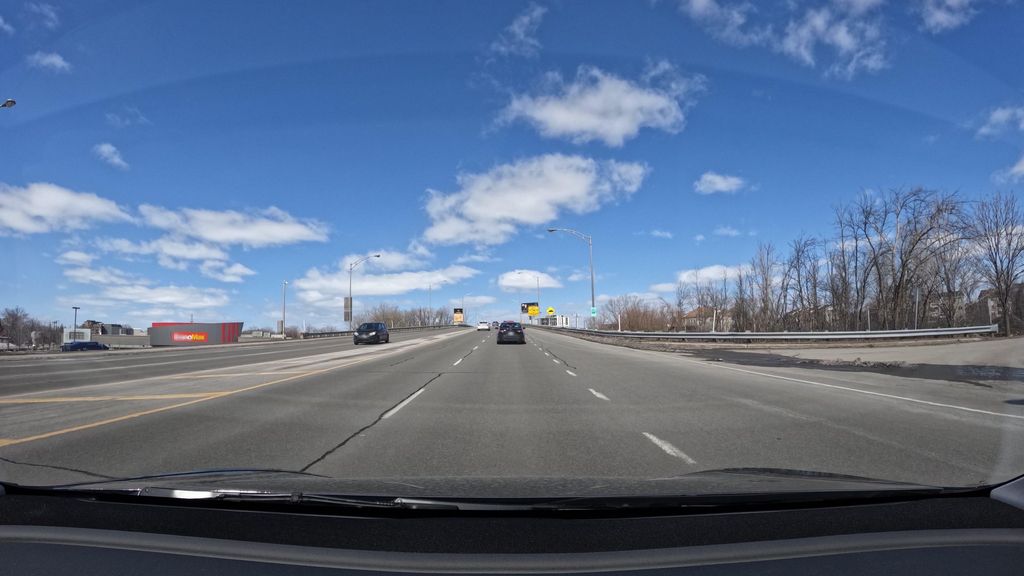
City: montreal